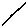
Label: line